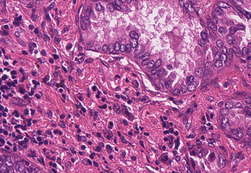
Tumor epithelial tissue: yes
Tumor-associated stroma tissue: yes
Normal tissue: no